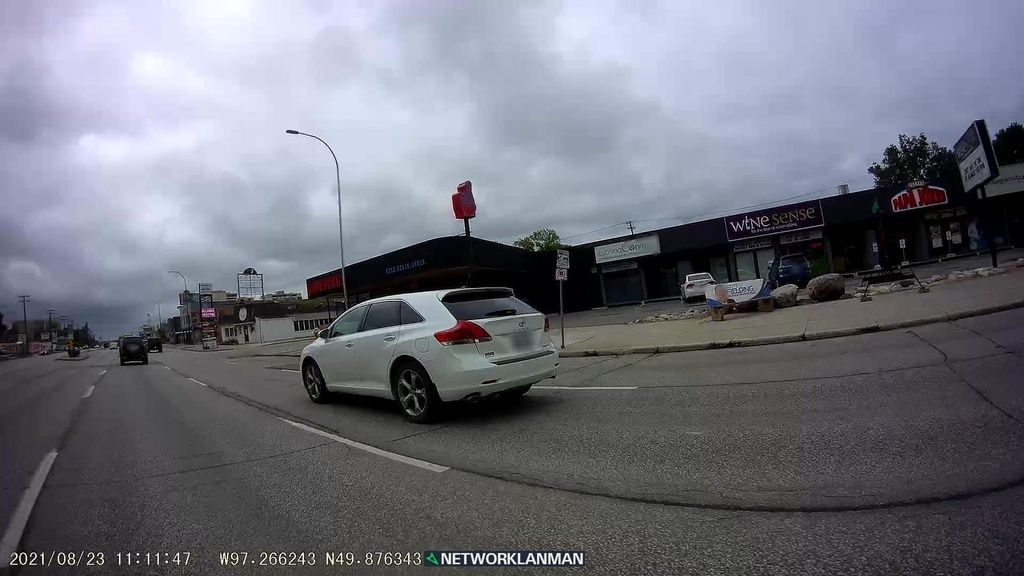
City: winnipeg